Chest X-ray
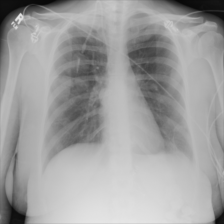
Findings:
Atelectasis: negative
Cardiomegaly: negative
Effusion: negative
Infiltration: negative
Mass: negative
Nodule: positive
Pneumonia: negative
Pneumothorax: negative
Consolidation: negative
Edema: negative
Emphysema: negative
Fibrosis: negative
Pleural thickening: negative
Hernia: negative